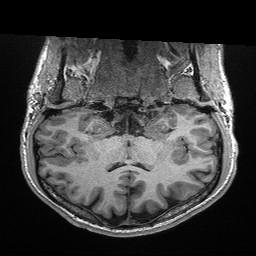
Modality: T1w
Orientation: sagittal
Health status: healthy
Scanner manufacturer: siemens
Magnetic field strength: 3 T
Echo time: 0.00298 s